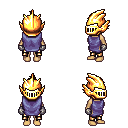
a pixel art fantasy rpg character, female body template, human, tanned skin, chain tabard jacket, gold greaves, brown mohawk hairstyle, gold helm, metal gloves, four views (front, back, left, right), 2x2 character sprite sheet, small pixel art, hard edges, no anti-aliasing